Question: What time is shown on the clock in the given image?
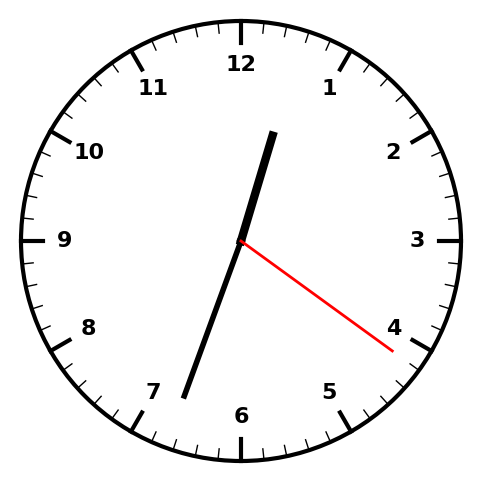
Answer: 12:33:21